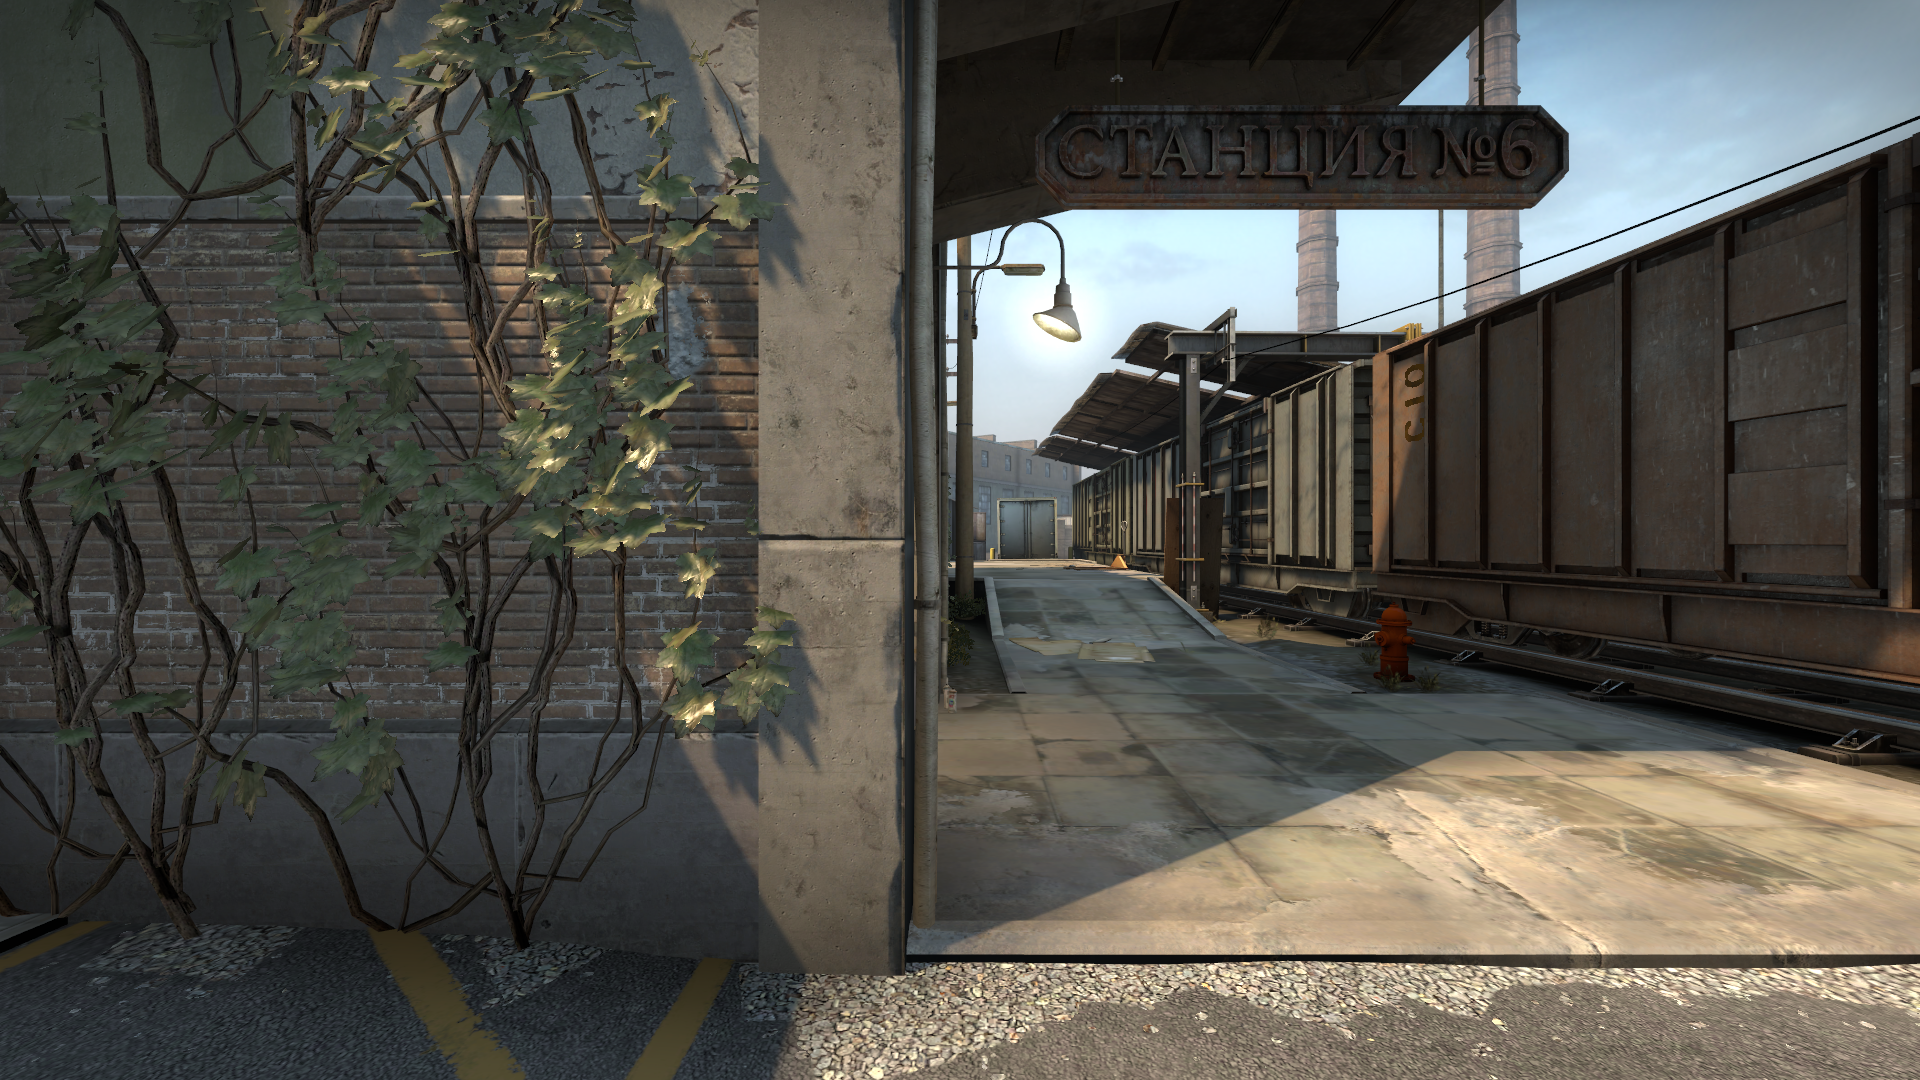
Map: de_train